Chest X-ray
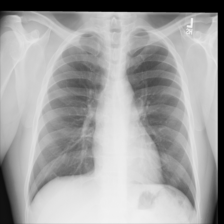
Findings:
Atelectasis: negative
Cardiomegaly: negative
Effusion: negative
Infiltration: negative
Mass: negative
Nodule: negative
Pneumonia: negative
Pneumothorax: negative
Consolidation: negative
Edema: negative
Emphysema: negative
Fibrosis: negative
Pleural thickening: negative
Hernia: negative